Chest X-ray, PA view. Patient: 53 years old, sex M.
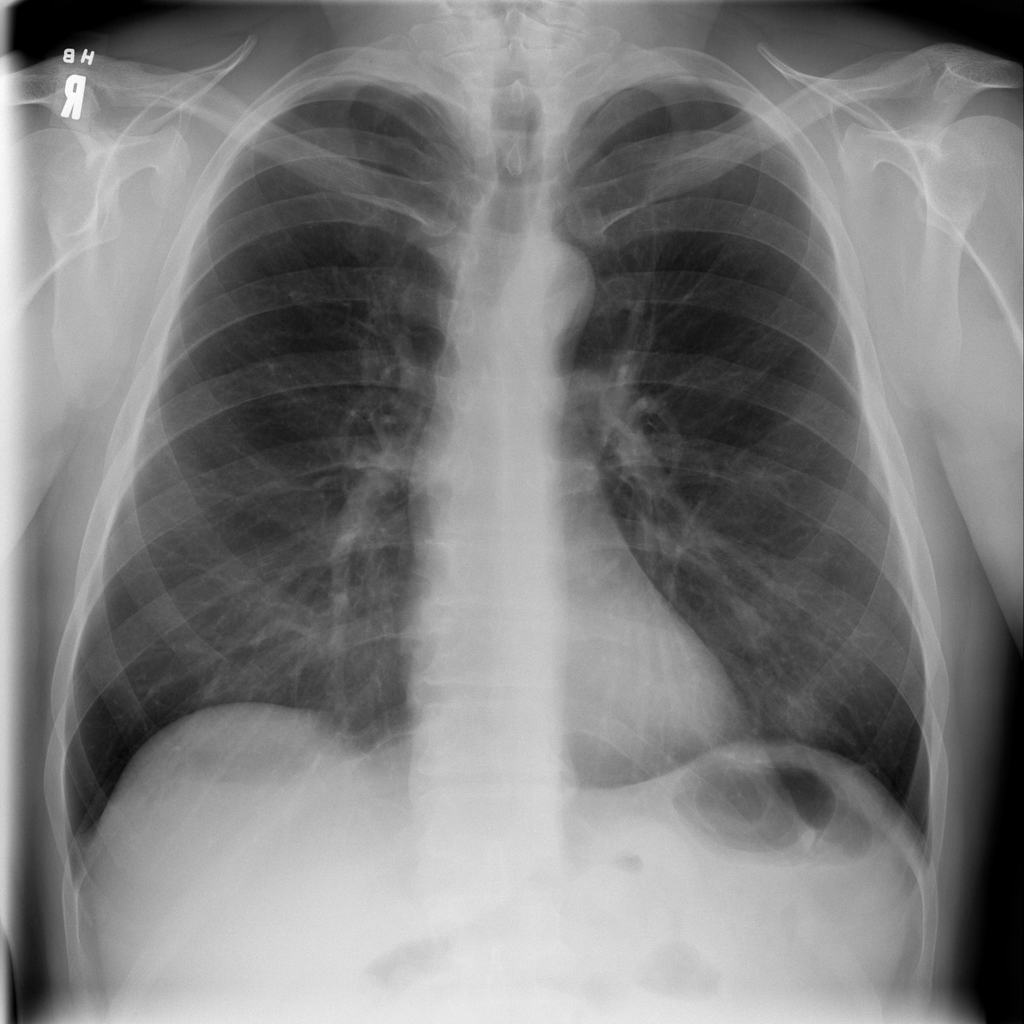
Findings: No Finding